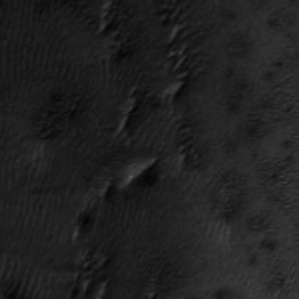
Label: frost